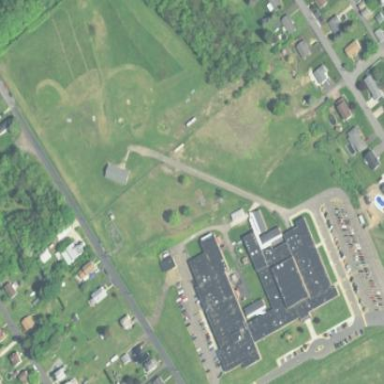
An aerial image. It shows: School building.